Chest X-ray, AP view. Patient: 83 years old, sex F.
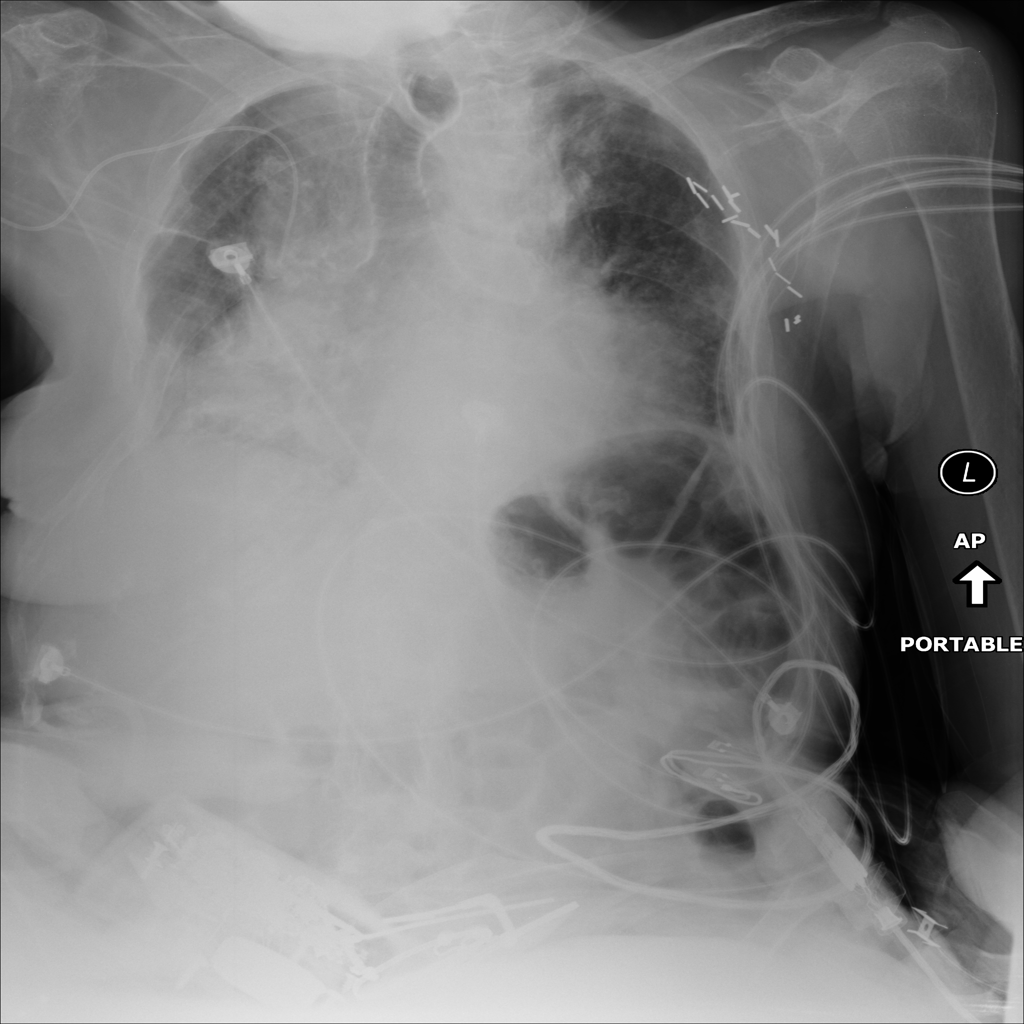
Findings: No Finding